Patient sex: M
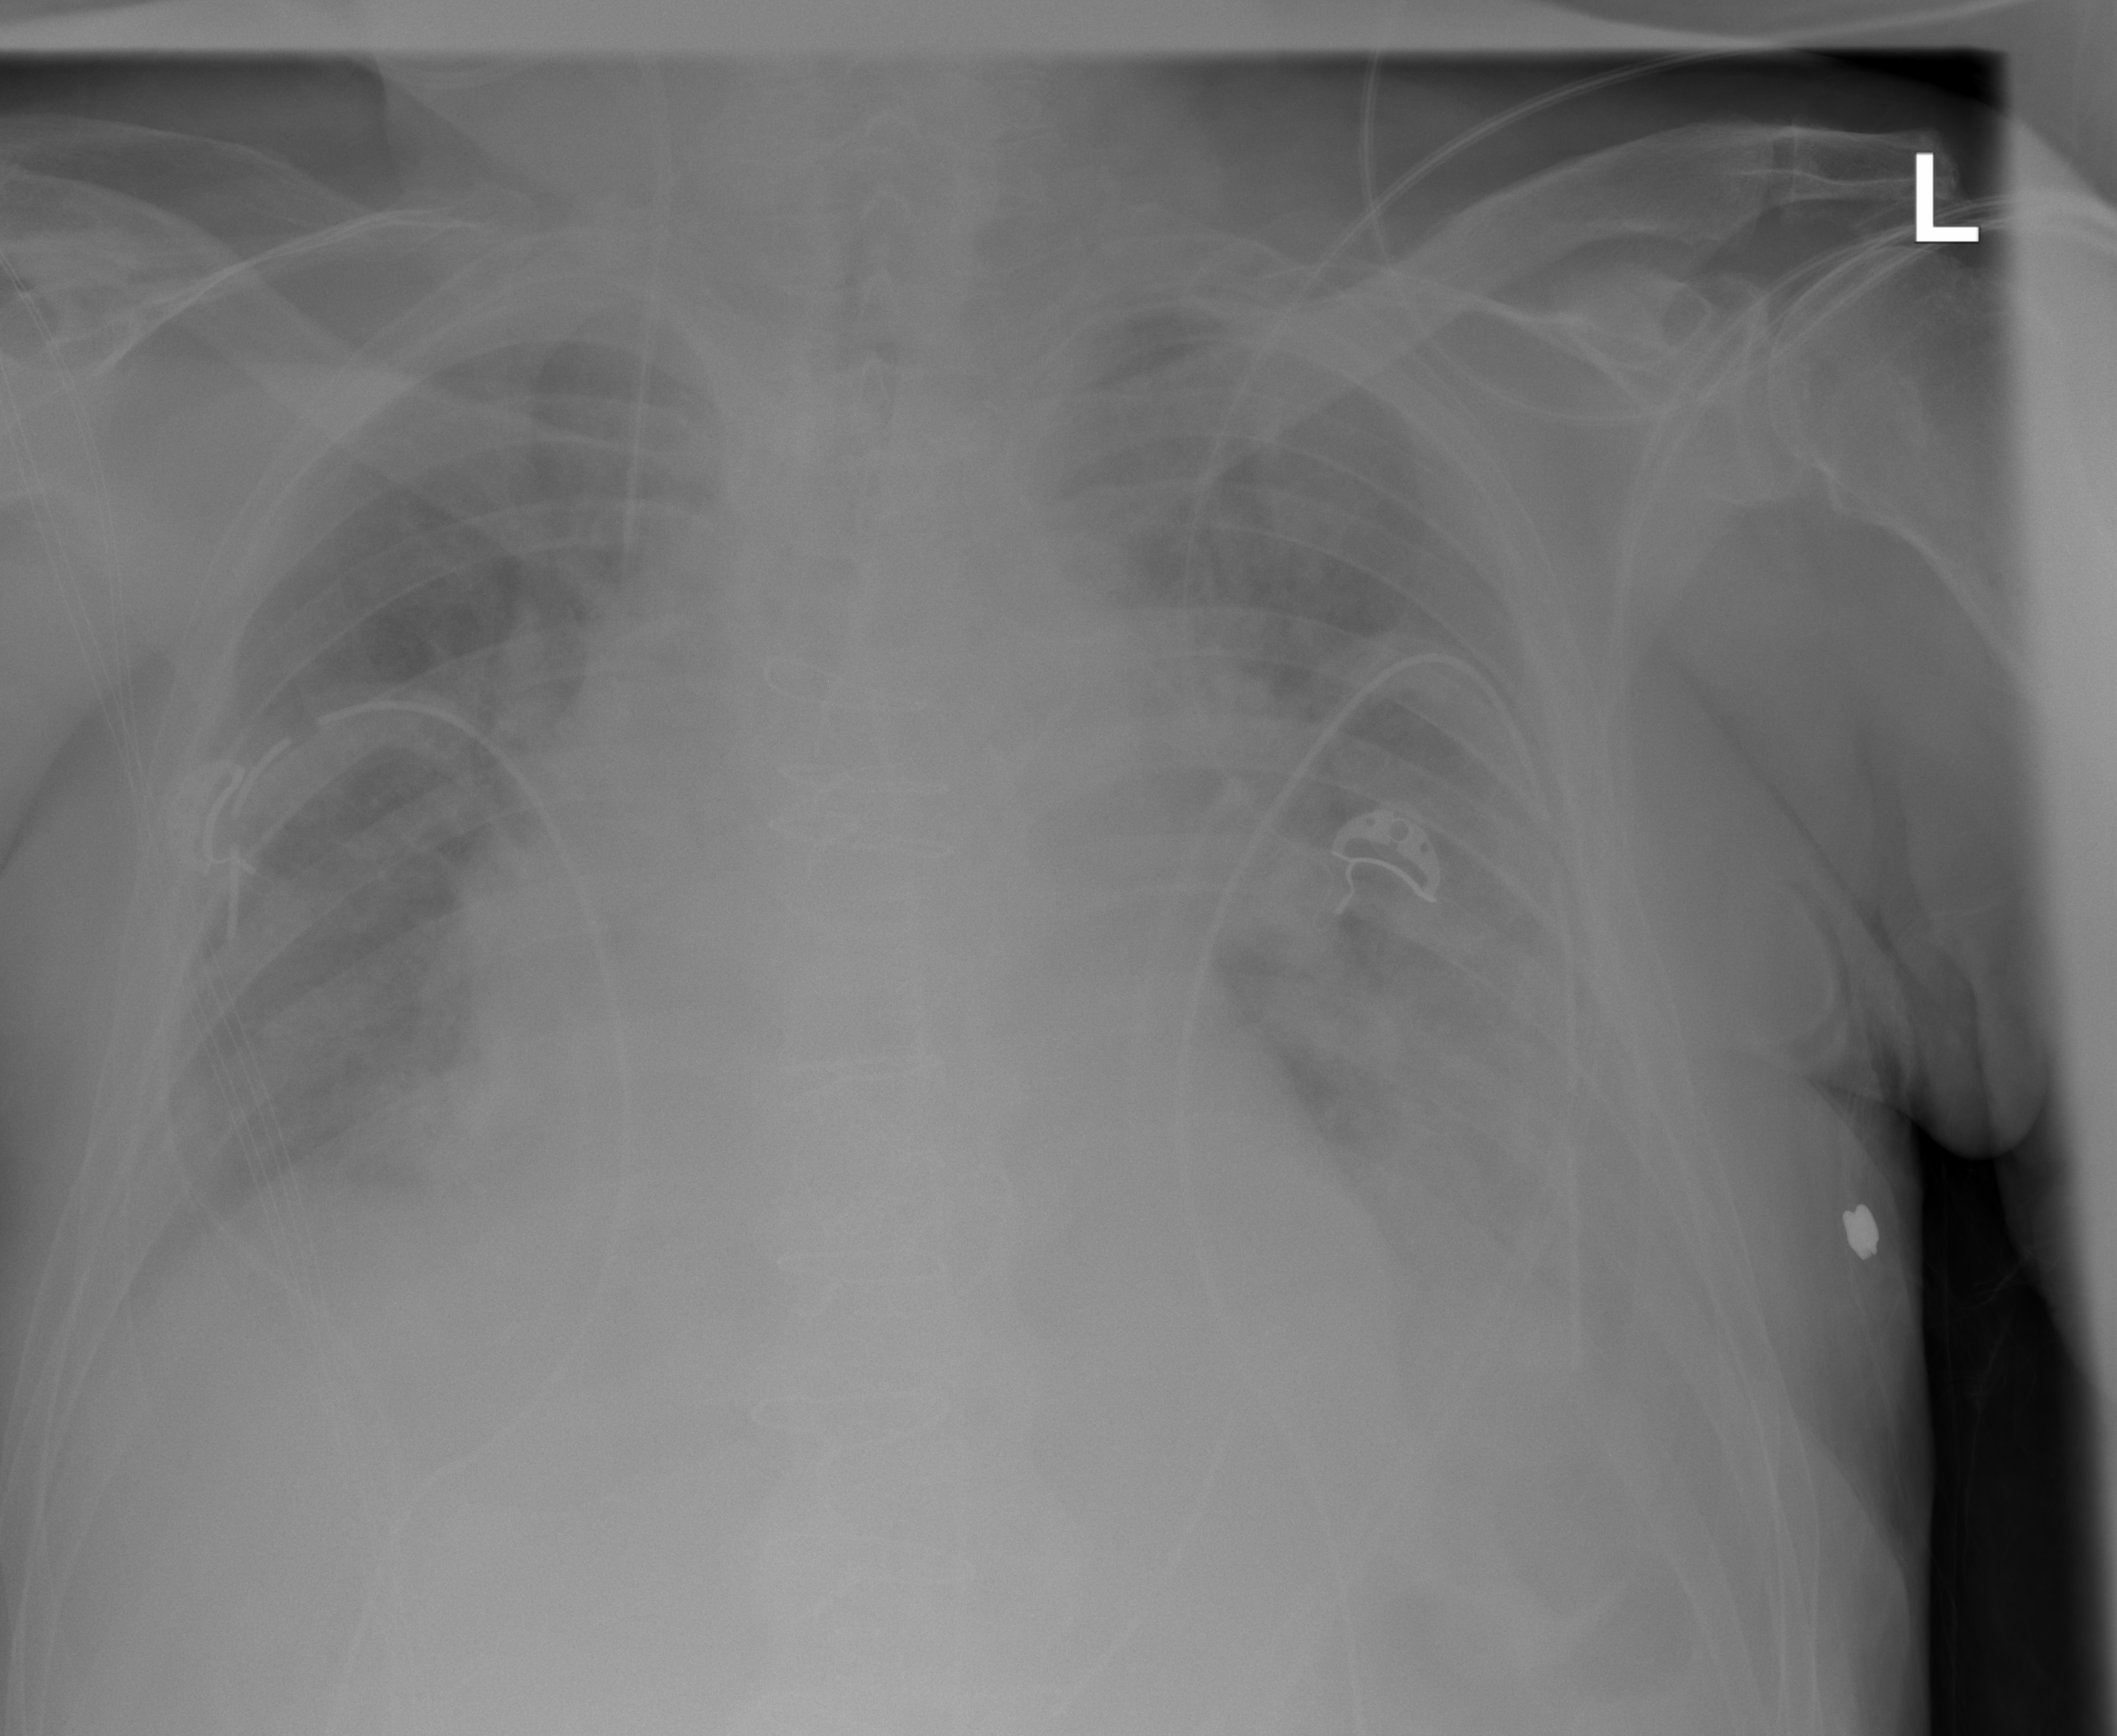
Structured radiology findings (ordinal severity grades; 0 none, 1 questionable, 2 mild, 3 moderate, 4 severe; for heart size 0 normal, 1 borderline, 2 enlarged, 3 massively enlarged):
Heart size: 2
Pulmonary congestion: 3
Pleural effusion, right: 2
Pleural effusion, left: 2
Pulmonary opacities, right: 0
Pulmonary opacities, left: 0
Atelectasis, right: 2
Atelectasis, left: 2